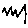
Label: zigzag